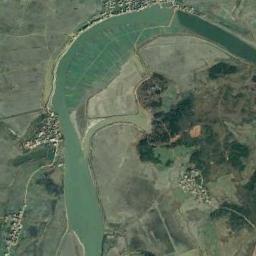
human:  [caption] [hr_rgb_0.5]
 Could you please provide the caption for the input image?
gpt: The green river goes through the flat ground and some villages are next to the river .

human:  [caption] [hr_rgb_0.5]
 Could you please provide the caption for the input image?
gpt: The river goes through trees and grass .

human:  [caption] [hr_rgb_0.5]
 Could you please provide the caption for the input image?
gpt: A green river curved like an arc, With green and tan mixed land on both sides of the bank, With large buildings .

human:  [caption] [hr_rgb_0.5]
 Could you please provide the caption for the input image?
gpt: There are many trees beside the river .

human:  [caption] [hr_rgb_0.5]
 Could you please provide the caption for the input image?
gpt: There are some green trees and bare land near the green river .